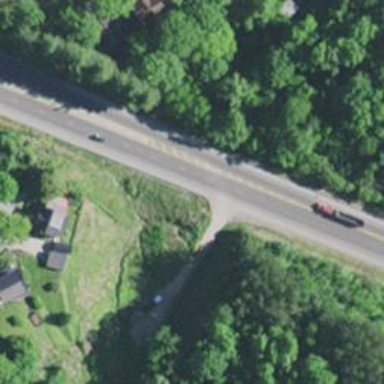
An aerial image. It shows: Trunk highway.